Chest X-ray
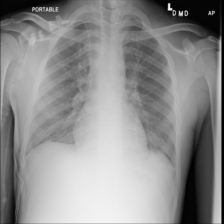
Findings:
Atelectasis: negative
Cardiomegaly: negative
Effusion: positive
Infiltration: negative
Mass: negative
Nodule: negative
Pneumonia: negative
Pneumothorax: negative
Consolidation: negative
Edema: negative
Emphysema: negative
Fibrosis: negative
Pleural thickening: negative
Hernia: negative